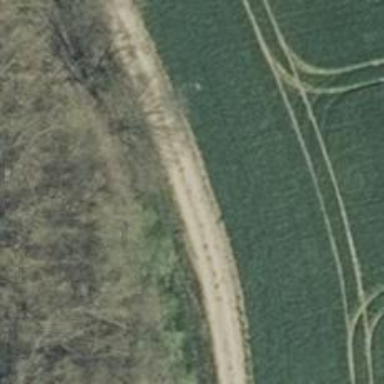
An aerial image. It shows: Gravel track with grade2 quality.